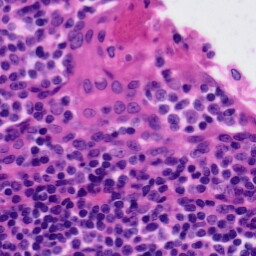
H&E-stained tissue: Tonsil